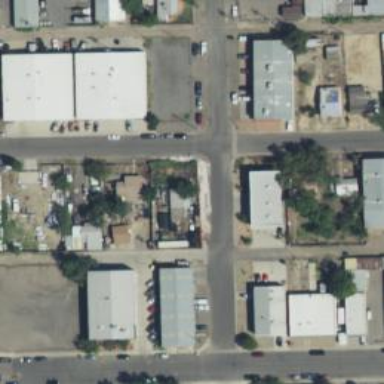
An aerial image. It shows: Alley classified as service road.